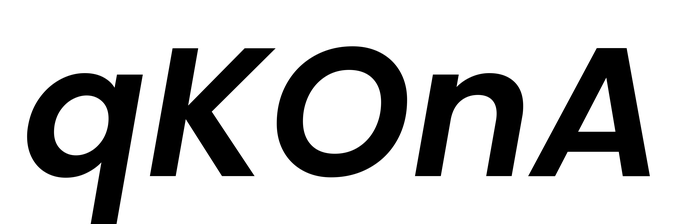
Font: Poppins-SemiBoldItalic